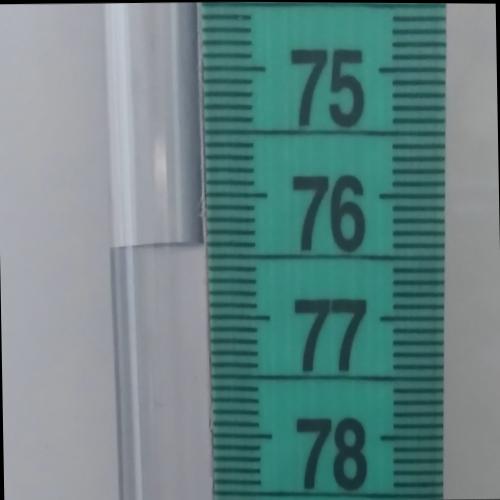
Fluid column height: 76.4 cm